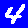
Digit: 4